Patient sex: M
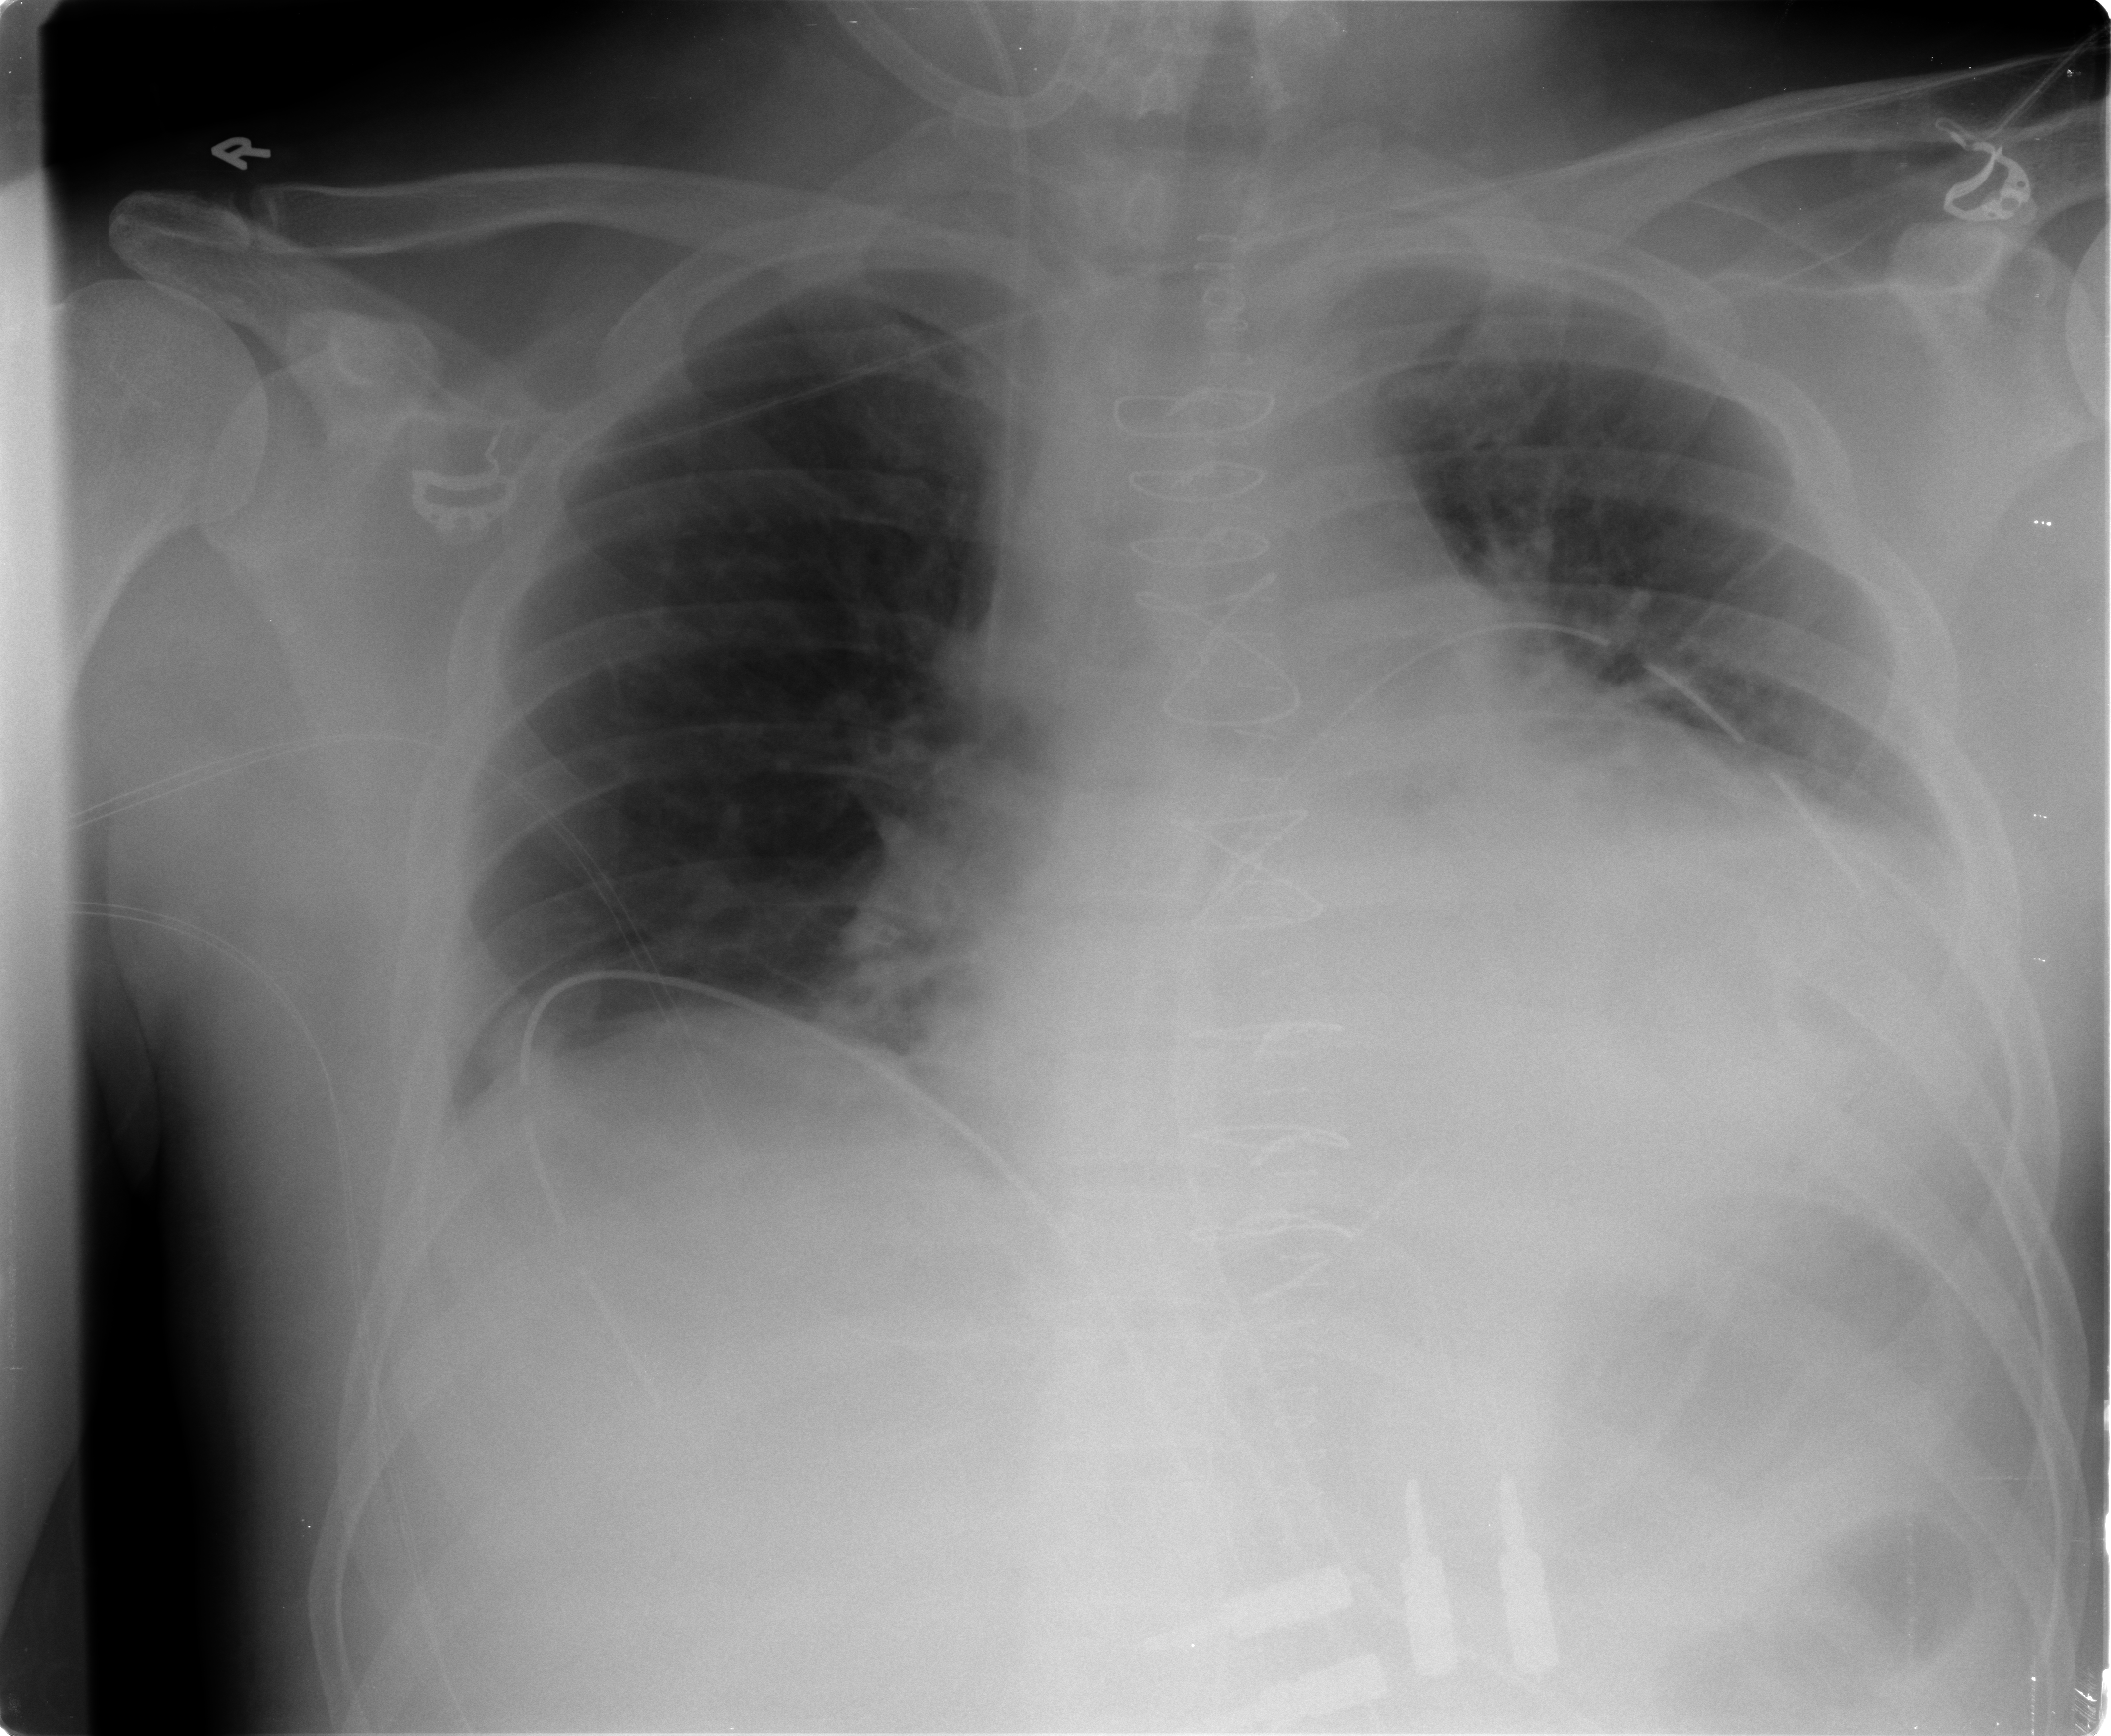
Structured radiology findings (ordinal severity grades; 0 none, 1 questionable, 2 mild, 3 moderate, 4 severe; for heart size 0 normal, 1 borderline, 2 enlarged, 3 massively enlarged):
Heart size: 2
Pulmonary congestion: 1
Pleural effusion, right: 0
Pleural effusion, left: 1
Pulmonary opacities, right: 0
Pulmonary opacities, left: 0
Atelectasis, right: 2
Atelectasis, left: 2